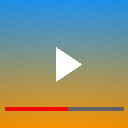
Screen state: on